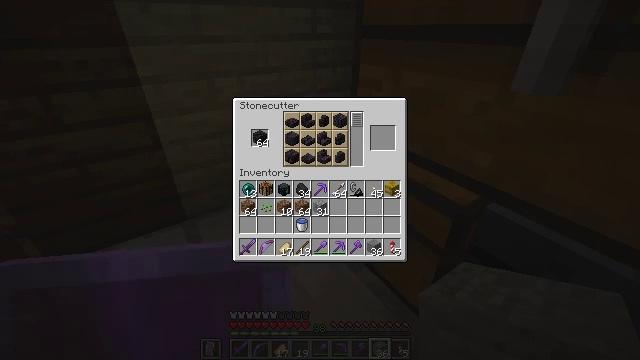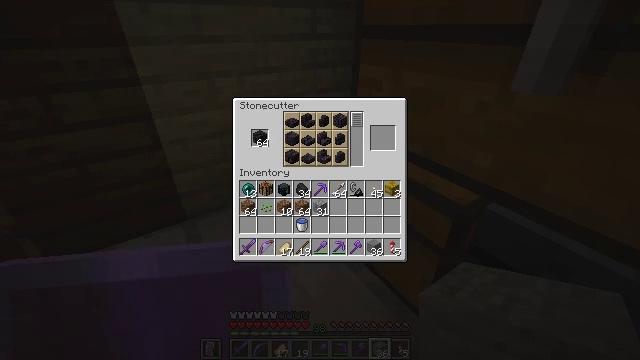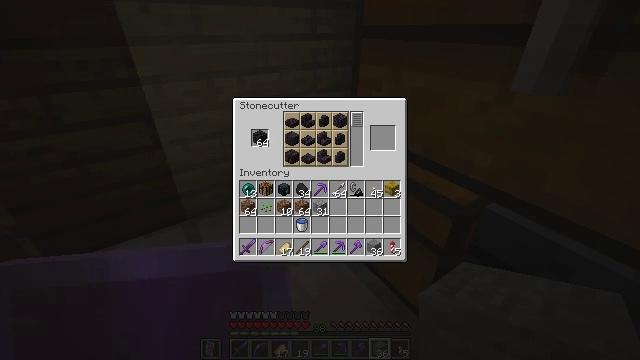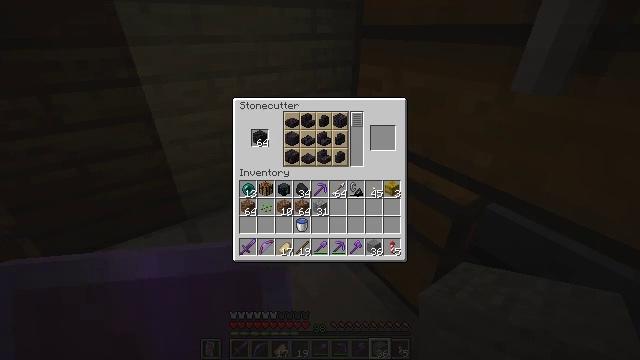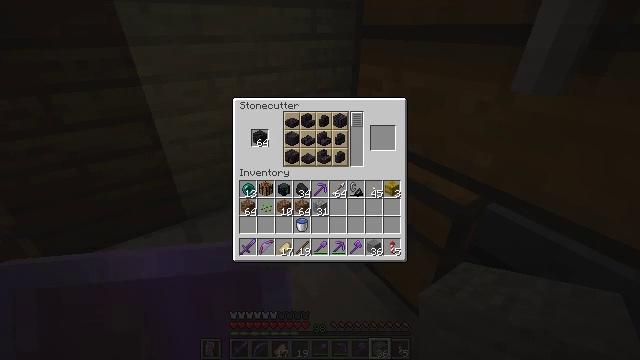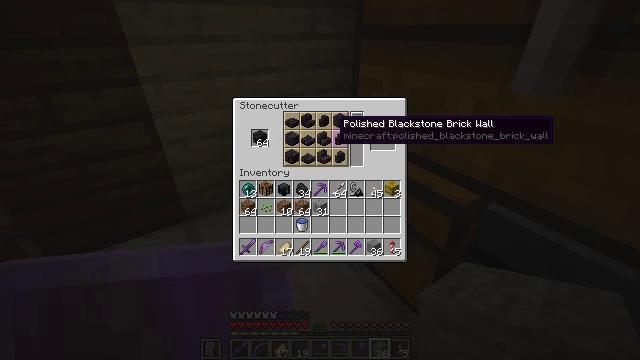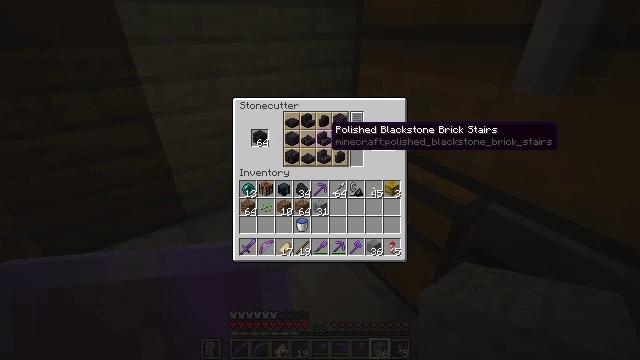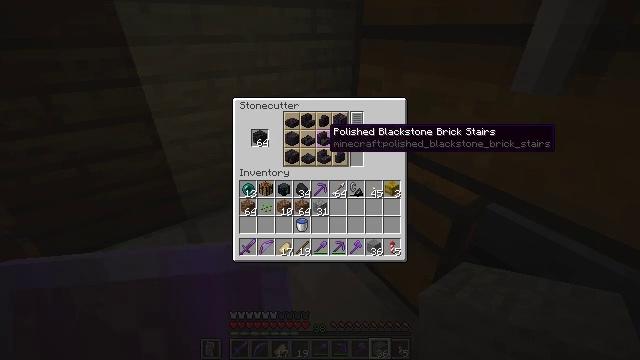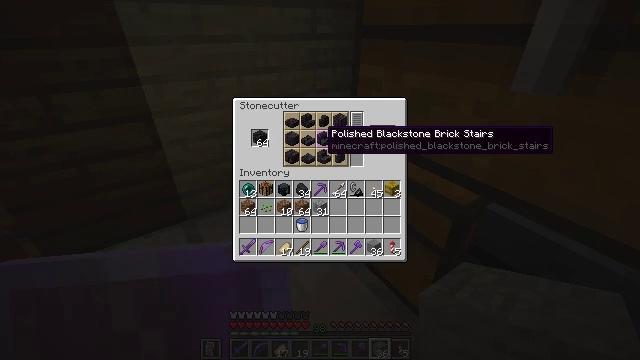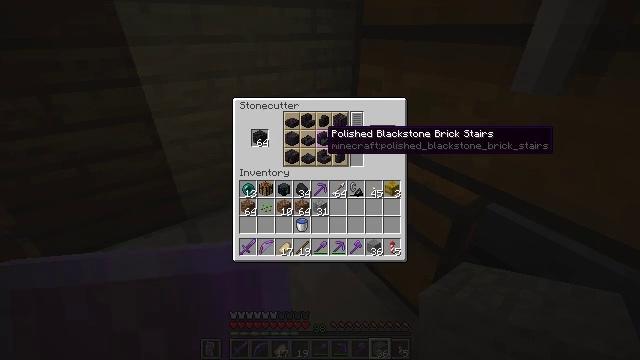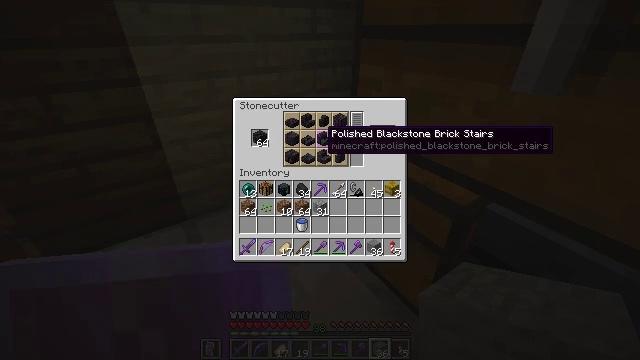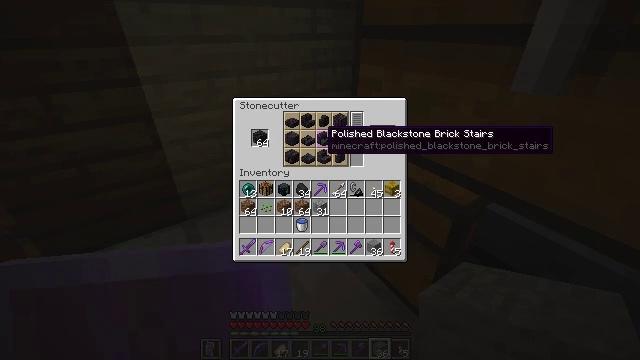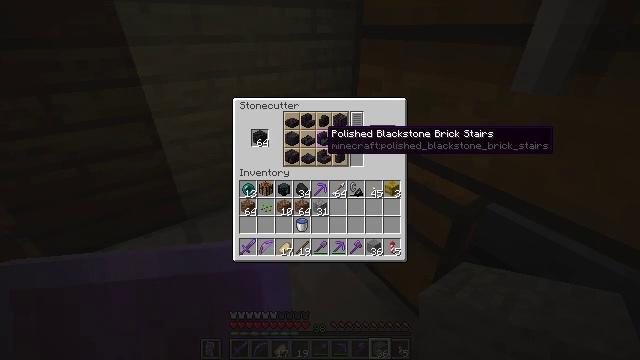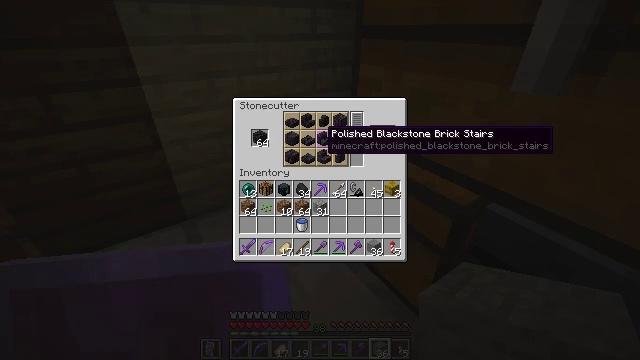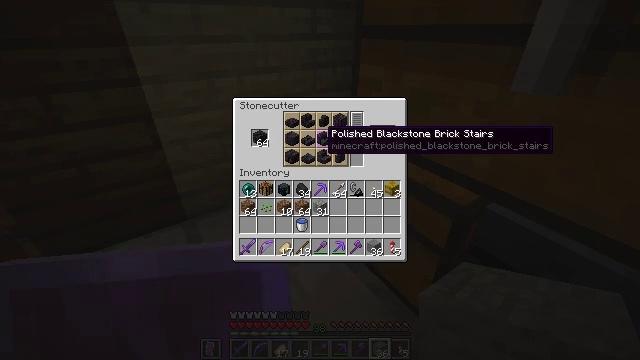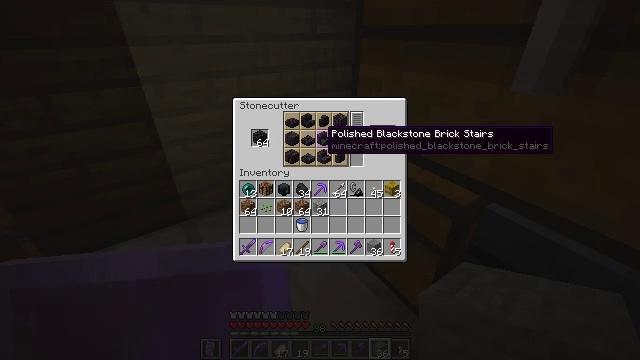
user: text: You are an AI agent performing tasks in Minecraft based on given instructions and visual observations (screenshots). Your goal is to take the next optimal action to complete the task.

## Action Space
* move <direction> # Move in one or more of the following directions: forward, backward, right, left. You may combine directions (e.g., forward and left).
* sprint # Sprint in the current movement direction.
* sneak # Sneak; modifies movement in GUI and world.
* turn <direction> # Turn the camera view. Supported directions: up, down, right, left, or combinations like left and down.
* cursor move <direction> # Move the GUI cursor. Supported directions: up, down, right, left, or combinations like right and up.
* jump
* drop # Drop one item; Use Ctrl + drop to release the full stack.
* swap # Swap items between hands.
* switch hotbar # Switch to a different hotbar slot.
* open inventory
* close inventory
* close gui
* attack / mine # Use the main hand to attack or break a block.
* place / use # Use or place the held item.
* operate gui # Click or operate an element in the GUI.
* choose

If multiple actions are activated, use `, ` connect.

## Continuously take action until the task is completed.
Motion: motion action
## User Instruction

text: Open the crafting table to create polished blackstone bricks.
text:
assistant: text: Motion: no_op
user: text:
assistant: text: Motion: no_op
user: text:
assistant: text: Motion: no_op
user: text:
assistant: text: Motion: no_op
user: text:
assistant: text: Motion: turn left and down
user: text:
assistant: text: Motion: turn left
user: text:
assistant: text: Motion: no_op
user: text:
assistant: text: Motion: no_op
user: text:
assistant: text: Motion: no_op
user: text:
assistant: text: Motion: no_op
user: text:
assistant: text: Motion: no_op
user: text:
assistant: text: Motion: no_op
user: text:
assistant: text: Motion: no_op
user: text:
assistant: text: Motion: no_op
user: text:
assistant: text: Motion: no_op
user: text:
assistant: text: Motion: no_op
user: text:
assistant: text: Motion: no_op
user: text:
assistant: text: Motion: no_op
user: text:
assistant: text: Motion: no_op
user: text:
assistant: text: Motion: no_op
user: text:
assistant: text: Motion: no_op
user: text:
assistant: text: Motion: no_op
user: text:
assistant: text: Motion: no_op
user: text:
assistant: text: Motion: no_op
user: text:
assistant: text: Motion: no_op
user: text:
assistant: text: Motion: no_op
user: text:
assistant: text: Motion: no_op
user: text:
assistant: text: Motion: no_op
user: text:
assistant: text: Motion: no_op
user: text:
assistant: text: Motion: no_op